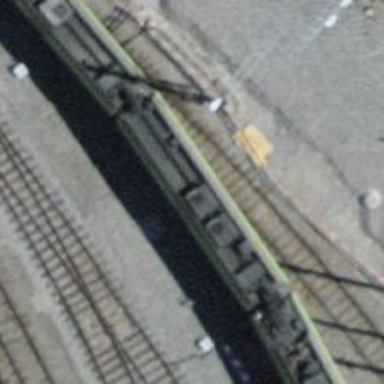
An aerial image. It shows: Railway yard with single rail track. The electrified track has contact line for power supply.